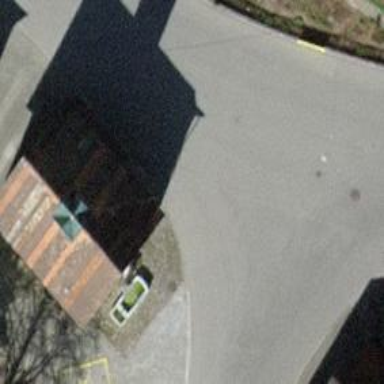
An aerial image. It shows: Office building with gabled roof.